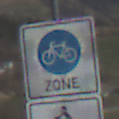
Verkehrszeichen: BeginnFahrradzone
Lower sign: EinspurigeFahrzeugeFrei3
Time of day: MorningAfternoon
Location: Outdoor (Nature)
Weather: PartlyCloudy
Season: NotSpecified
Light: Natural